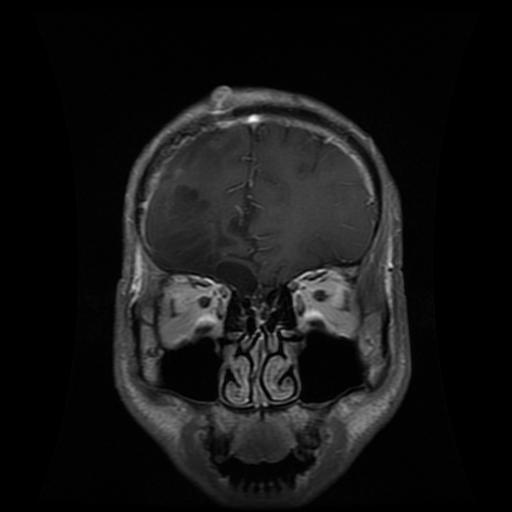
Label: glioma